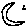
Label: moon